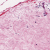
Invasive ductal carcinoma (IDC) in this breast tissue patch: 0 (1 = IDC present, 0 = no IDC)